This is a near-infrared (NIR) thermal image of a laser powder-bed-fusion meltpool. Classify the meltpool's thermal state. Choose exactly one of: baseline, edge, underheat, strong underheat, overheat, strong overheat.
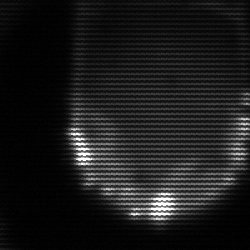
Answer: edge